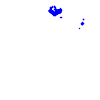
Particle: electron